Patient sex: F
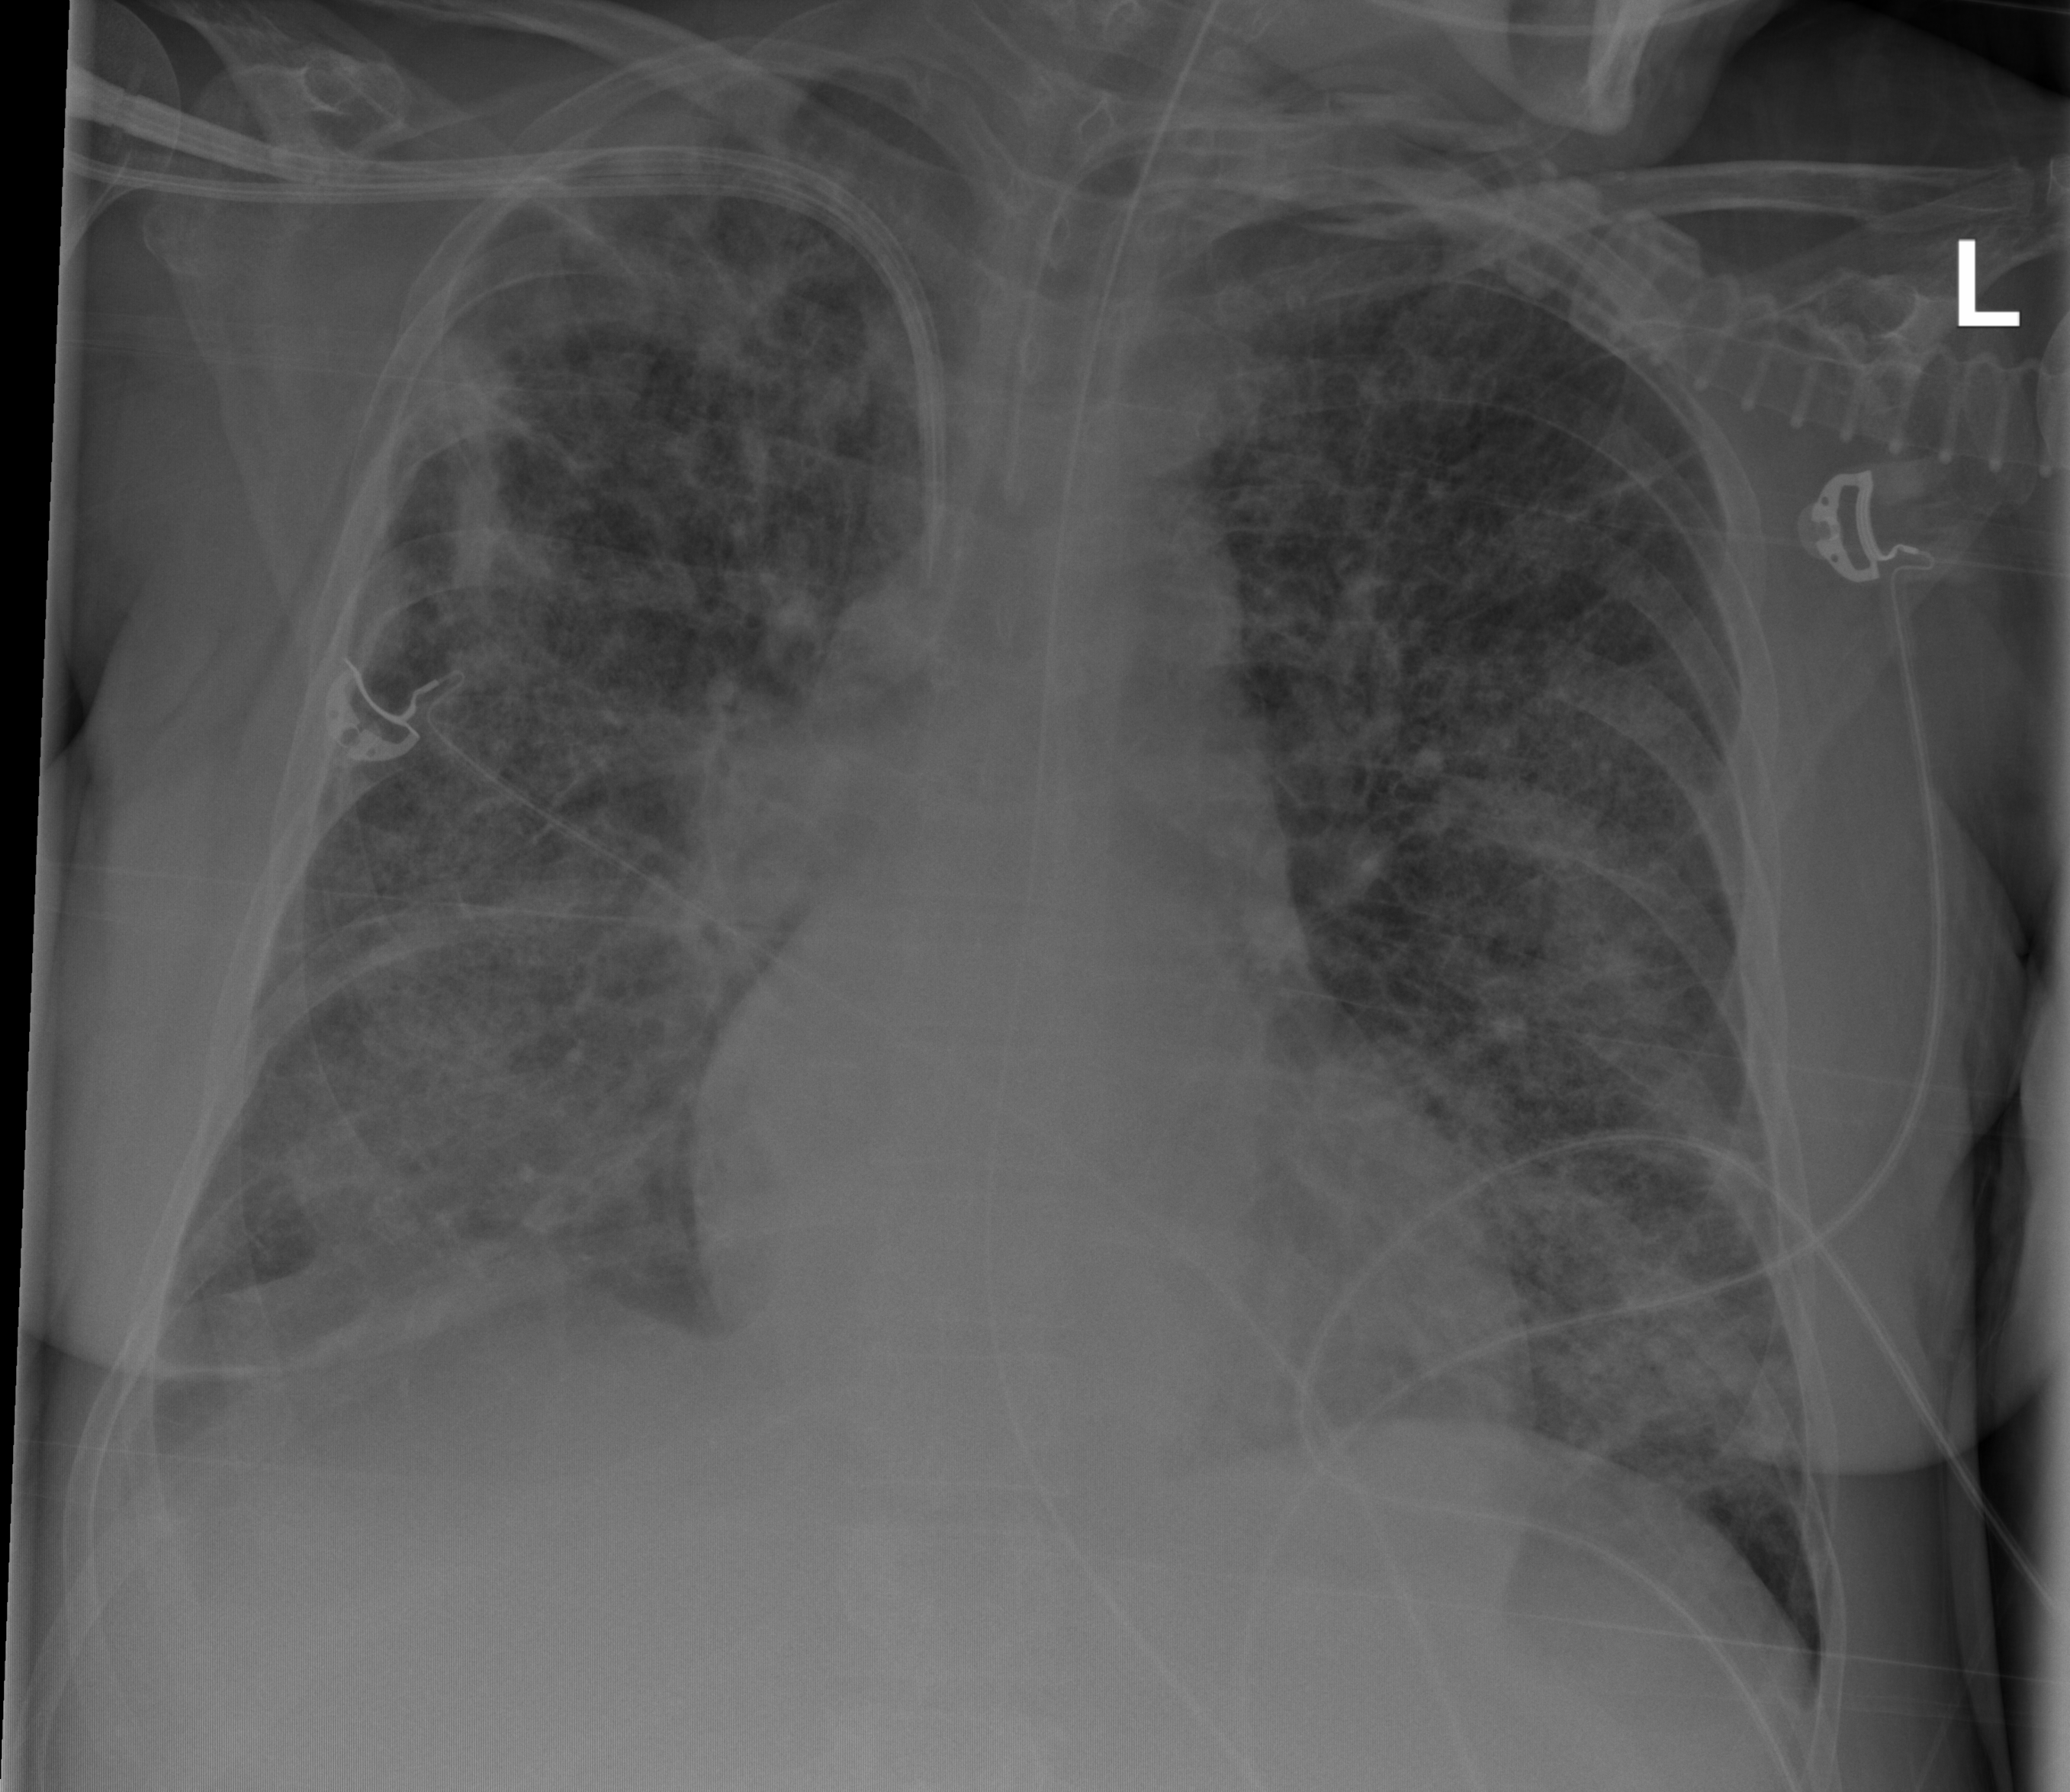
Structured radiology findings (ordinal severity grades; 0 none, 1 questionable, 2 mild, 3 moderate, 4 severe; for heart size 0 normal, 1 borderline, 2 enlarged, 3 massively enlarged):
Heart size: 0
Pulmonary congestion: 2
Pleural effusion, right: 2
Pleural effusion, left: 0
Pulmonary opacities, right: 3
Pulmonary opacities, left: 3
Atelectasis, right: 2
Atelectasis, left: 2